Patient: sex M, age 60
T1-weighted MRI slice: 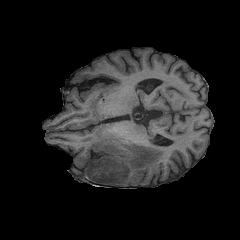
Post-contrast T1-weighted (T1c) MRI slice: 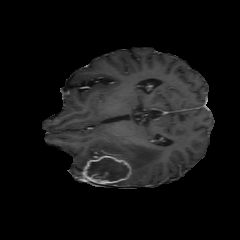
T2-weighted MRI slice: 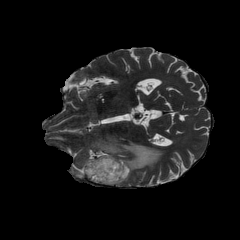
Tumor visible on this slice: yes
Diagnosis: Glioblastoma, IDH-wildtype
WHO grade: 4